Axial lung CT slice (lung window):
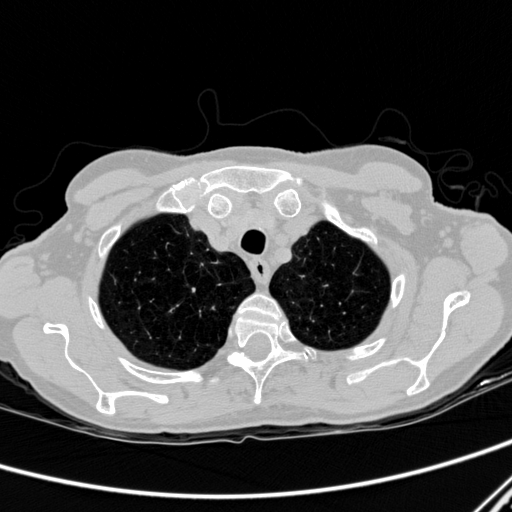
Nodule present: no